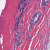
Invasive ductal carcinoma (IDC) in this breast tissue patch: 0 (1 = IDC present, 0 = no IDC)